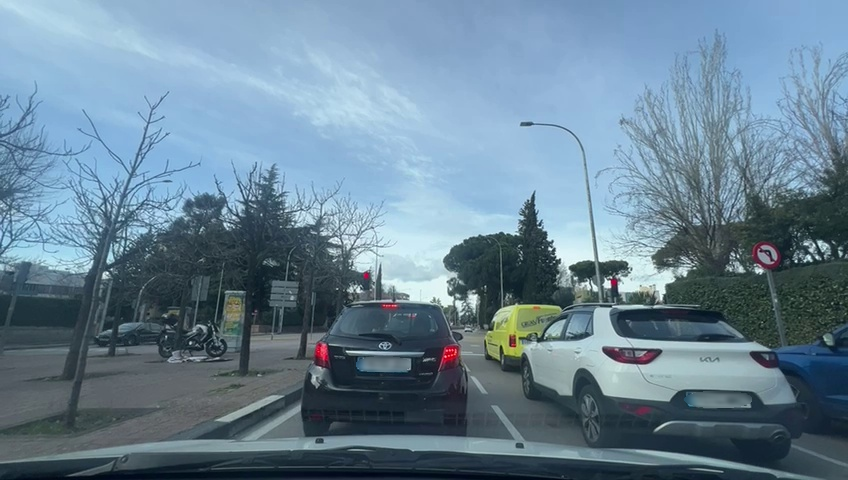
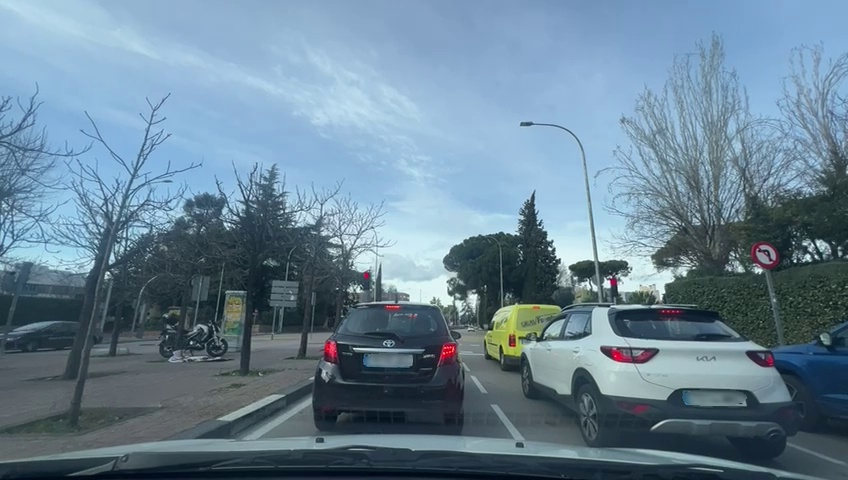
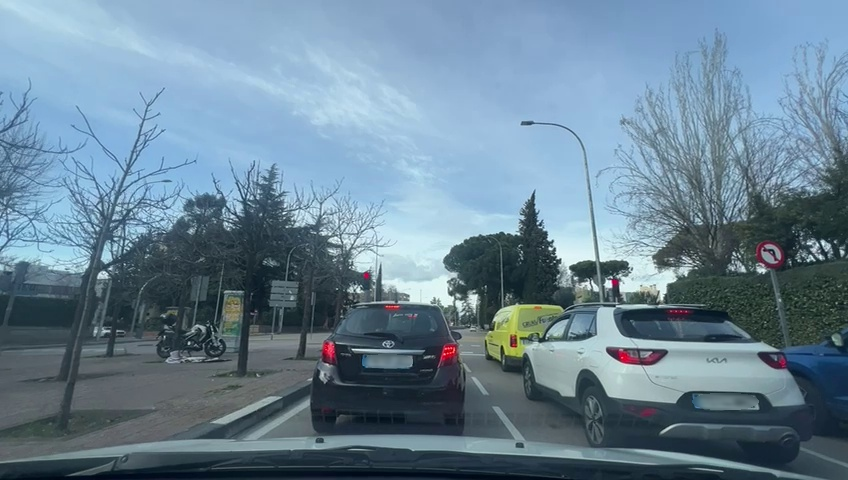
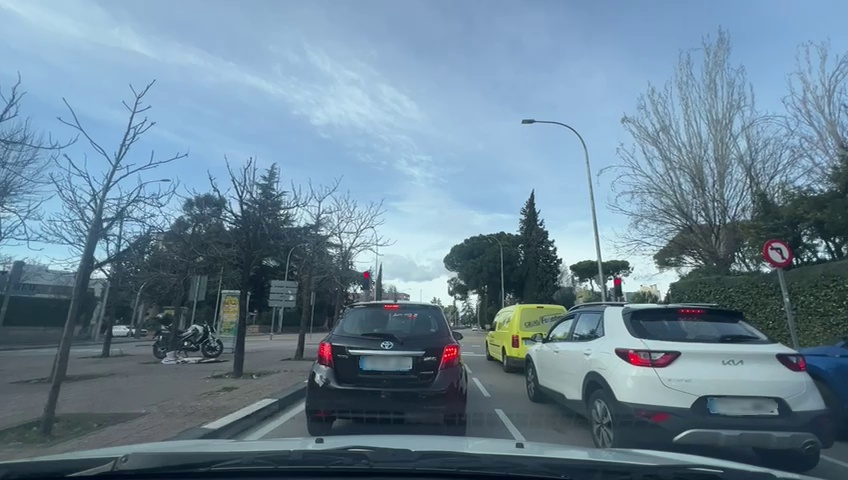
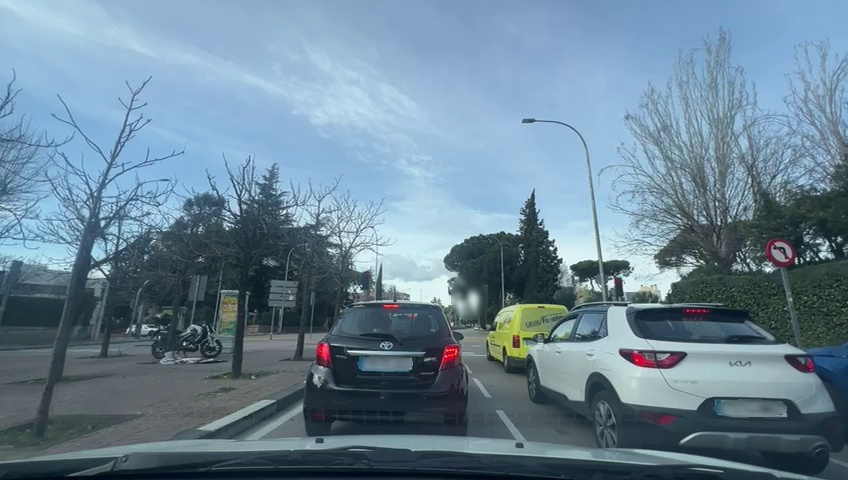
Situation: empty
Question: Do the outer lane markings of an adjacent lane converge into the ego lane?
Answer: No
Reasoning: There are no merging lanes. There are two visible lanes.

Situation: empty
Question: Is there an intersection ahead in the ego direction of travel?
Answer: No
Reasoning: Only a straight lane can be seen ahead.

Situation: empty
Question: Do lane markings remain continuous through the intersection in the ego lane?
Answer: No
Reasoning: There is no intersection, but lane markings remain continuos along the straight lane.

Situation: empty
Question: Is there a visible gap or discontinuity in the ego lane markings?
Answer: No
Reasoning: Lane markings are visible.